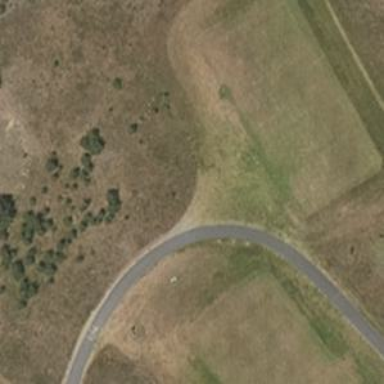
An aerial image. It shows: Golf tee.